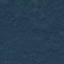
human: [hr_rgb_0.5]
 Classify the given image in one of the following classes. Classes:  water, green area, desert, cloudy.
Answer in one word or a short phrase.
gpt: green area